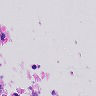
Metastatic tissue present: no